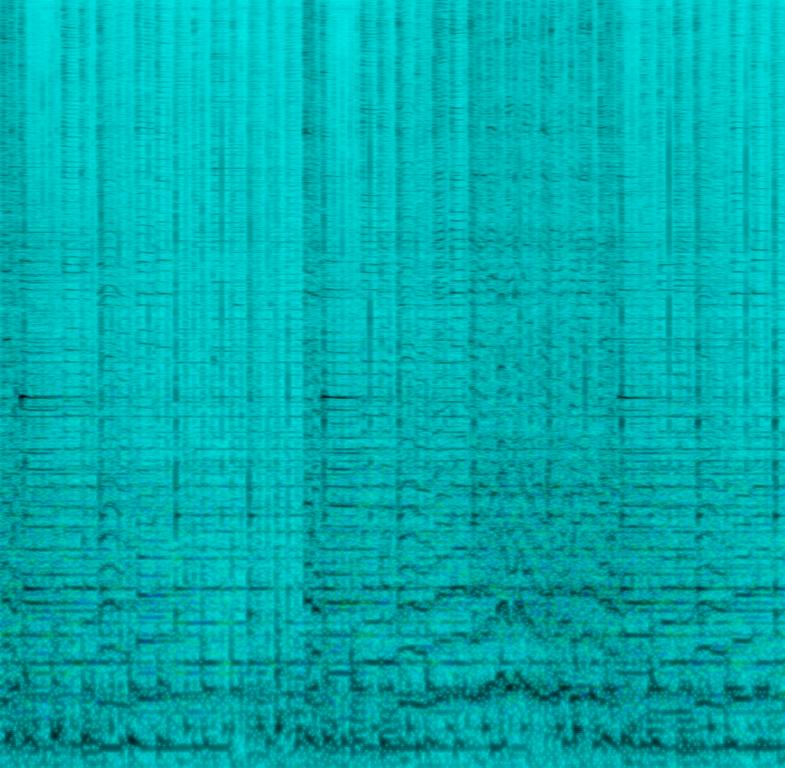
This music is an Indian classical instrumental. The tempo is fast with an animated Sitar lead, supported with rhythmic beats of lively tabla and dholak , along with a soft and subtle keyboard accompaniment. The music is upbeat, vibrant, vivacious, vigorous , engaging and captivating. This instrumental is a Hindustani classical.